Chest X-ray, PA view. Patient: 47 years old, sex M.
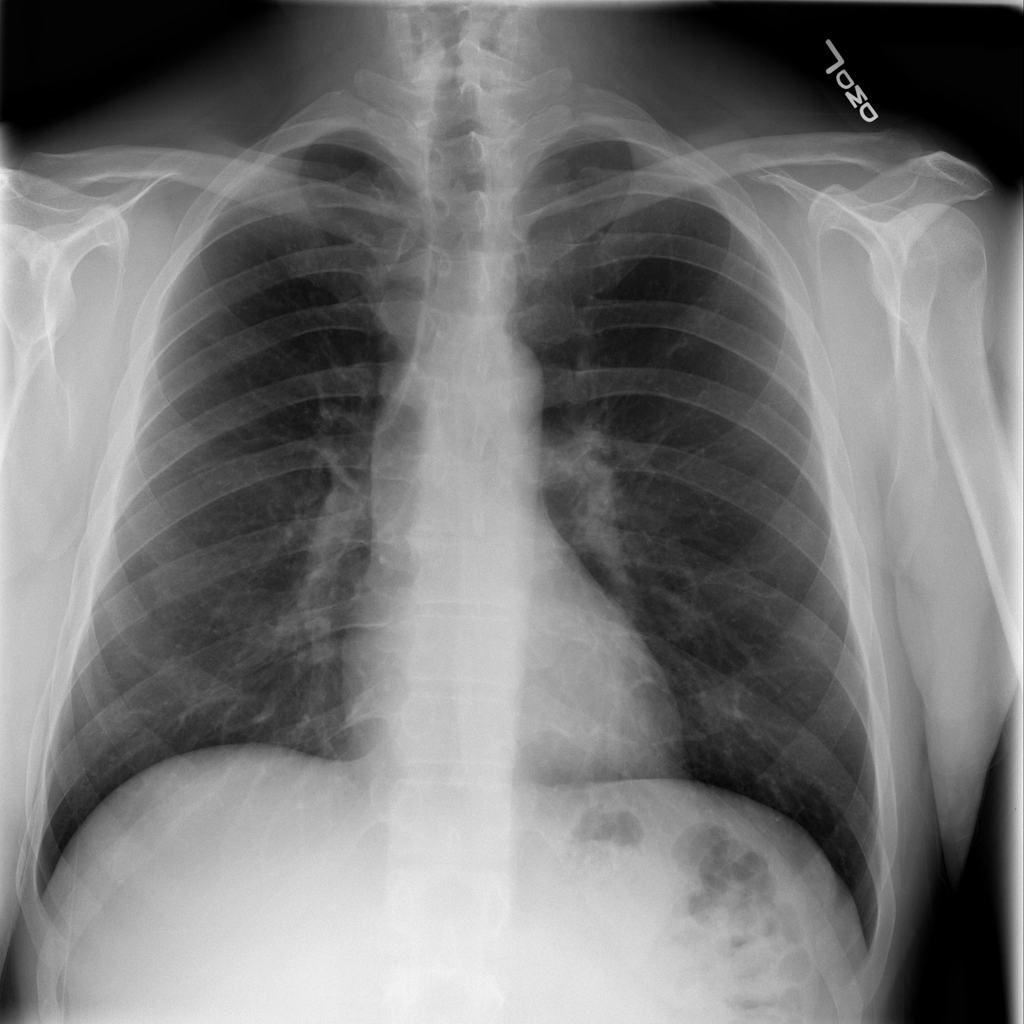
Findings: No Finding